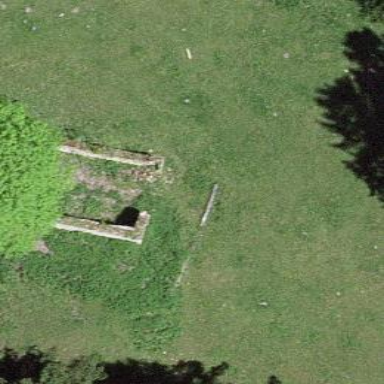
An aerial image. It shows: Ruins of building.